Question: I'm trying to achieve the effect illustrated below:

on my site (<URL>, but I can't think of the correct HTML and CSS to get it to work. The only way I can get the map to float up on the right is to put the iframe before the text div, but then I can't have the map drop below the text when I shrink the width. I'm out of ideas currently so I'm hoping someone else can point out the obvious. Thanks!
Sorry, I posted this as I was running out the door and didn't post enough info. I currently do have a responsive layout (WP Twenty Thirteen theme). If I set the text div to 'float: left' and the map iframe to 'float: right' the text div occupies 100% of the width and the map drops below. I'm trying not to set a width on the text div because I want it to be able to resize with the window. (I'm trying to keep the dimensions of the map the same and have the text resize to fit. Using a percentage width on the text would require me to do the same with the map, which I'm trying not to do.)
If I put the iframe first in my HTML then the map will stay up at the top (the first three frames of the GIF) without setting a width (either in px or %), but then I can't have the map drop below the text. To achieve the last frame I had to move the iframe back below the text.
So I'm wondering if it's at all possible to get what I'm after without defining a width for the text div. If there isn't I suppose I can live with the map resizing. I was trying to do it without it though.
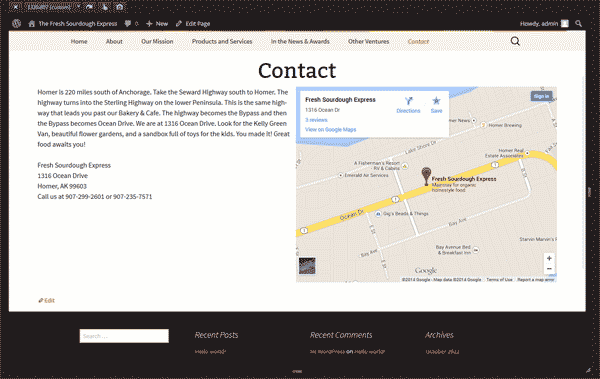
Answer: <URL>
for the left block use
'''
float:left;
width:50%;
'''
because it is currently width:100% automatically, you need to separate content as 50% 50%
then for the container block you must clear the float by
'''
display:inline-block;
'''